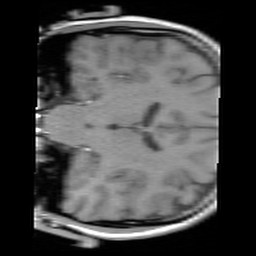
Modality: FLASH
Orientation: coronal
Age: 22
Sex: female
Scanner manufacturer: siemens
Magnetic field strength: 3 T
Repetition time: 0.245 s
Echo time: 0.0026 s